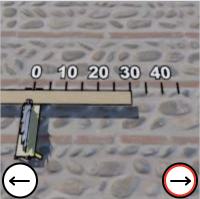
Task: length
Answer: 30
First scale value: 10.0